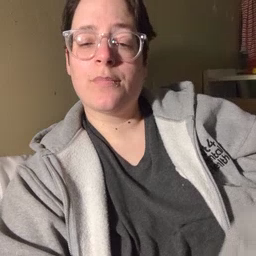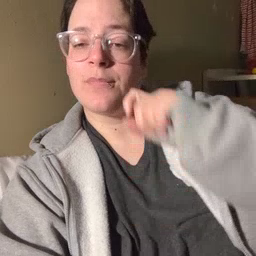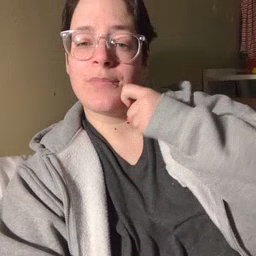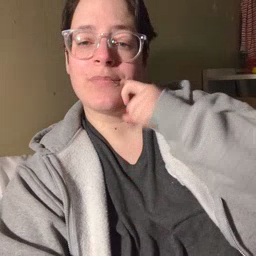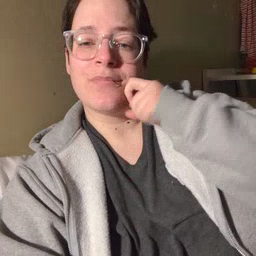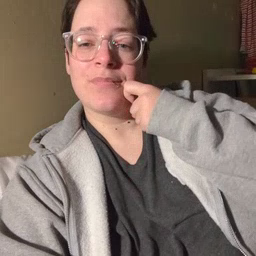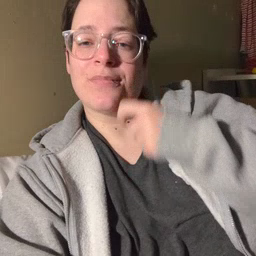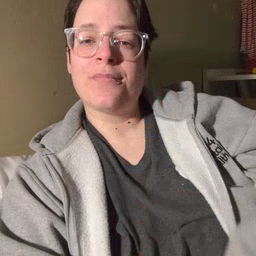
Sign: apple